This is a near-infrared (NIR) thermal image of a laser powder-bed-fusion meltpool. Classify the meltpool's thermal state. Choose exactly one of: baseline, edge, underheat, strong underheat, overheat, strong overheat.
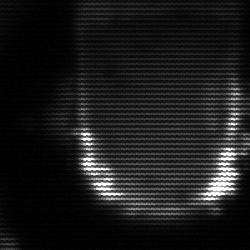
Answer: baseline